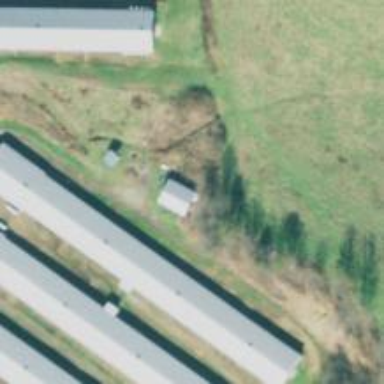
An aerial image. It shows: Farm auxiliary building.